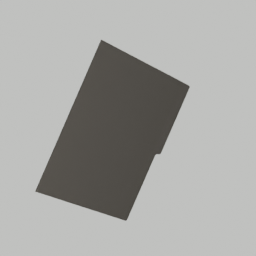
Label: tools